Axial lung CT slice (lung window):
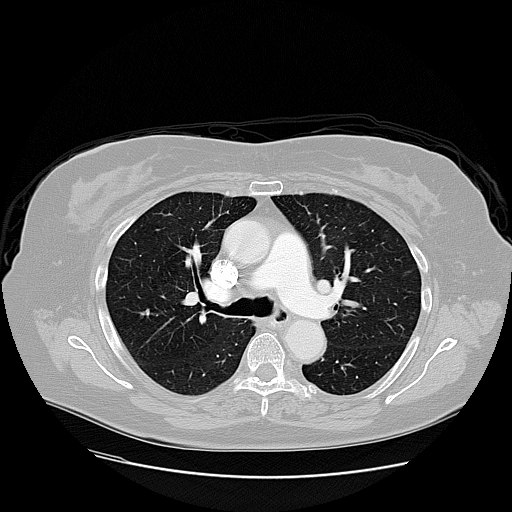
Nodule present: no